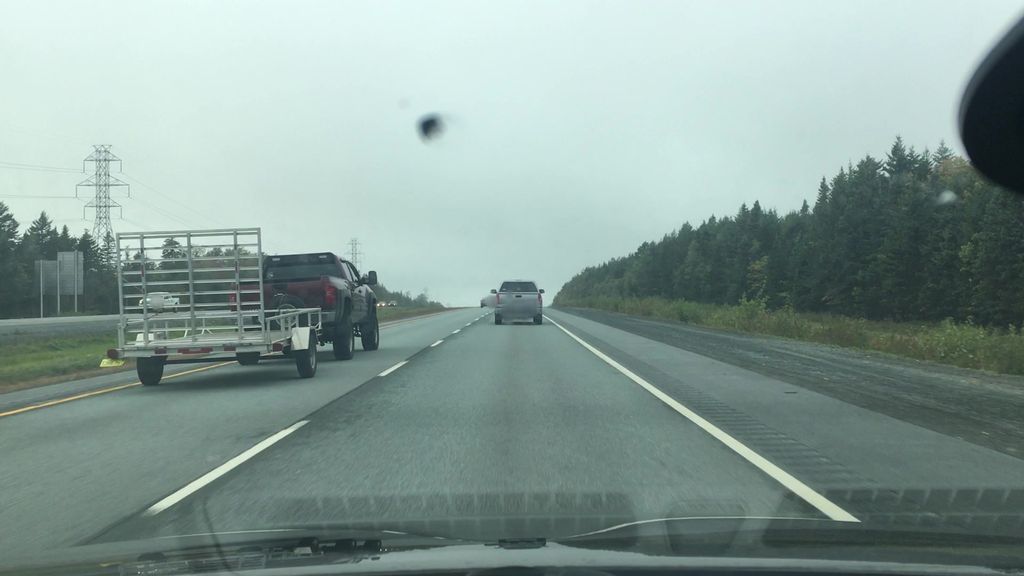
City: halifax